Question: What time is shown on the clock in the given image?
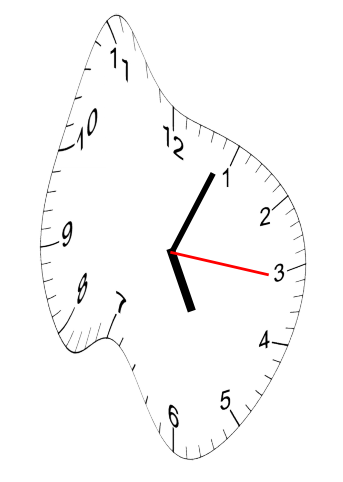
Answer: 05:04:16